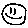
Label: smiley face